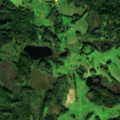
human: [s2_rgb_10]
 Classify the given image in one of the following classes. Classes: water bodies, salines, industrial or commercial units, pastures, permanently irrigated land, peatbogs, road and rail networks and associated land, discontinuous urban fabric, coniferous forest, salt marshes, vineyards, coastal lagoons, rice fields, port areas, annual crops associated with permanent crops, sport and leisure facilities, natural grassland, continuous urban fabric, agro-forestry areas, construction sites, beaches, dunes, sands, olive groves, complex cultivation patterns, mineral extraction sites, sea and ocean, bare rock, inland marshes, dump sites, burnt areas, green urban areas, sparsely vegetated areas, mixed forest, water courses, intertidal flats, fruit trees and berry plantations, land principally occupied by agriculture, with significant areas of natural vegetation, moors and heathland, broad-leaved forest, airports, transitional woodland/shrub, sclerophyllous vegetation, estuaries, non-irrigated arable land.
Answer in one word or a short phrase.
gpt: pastures, complex cultivation patterns, land principally occupied by agriculture, with significant areas of natural vegetation, broad-leaved forest, mixed forest